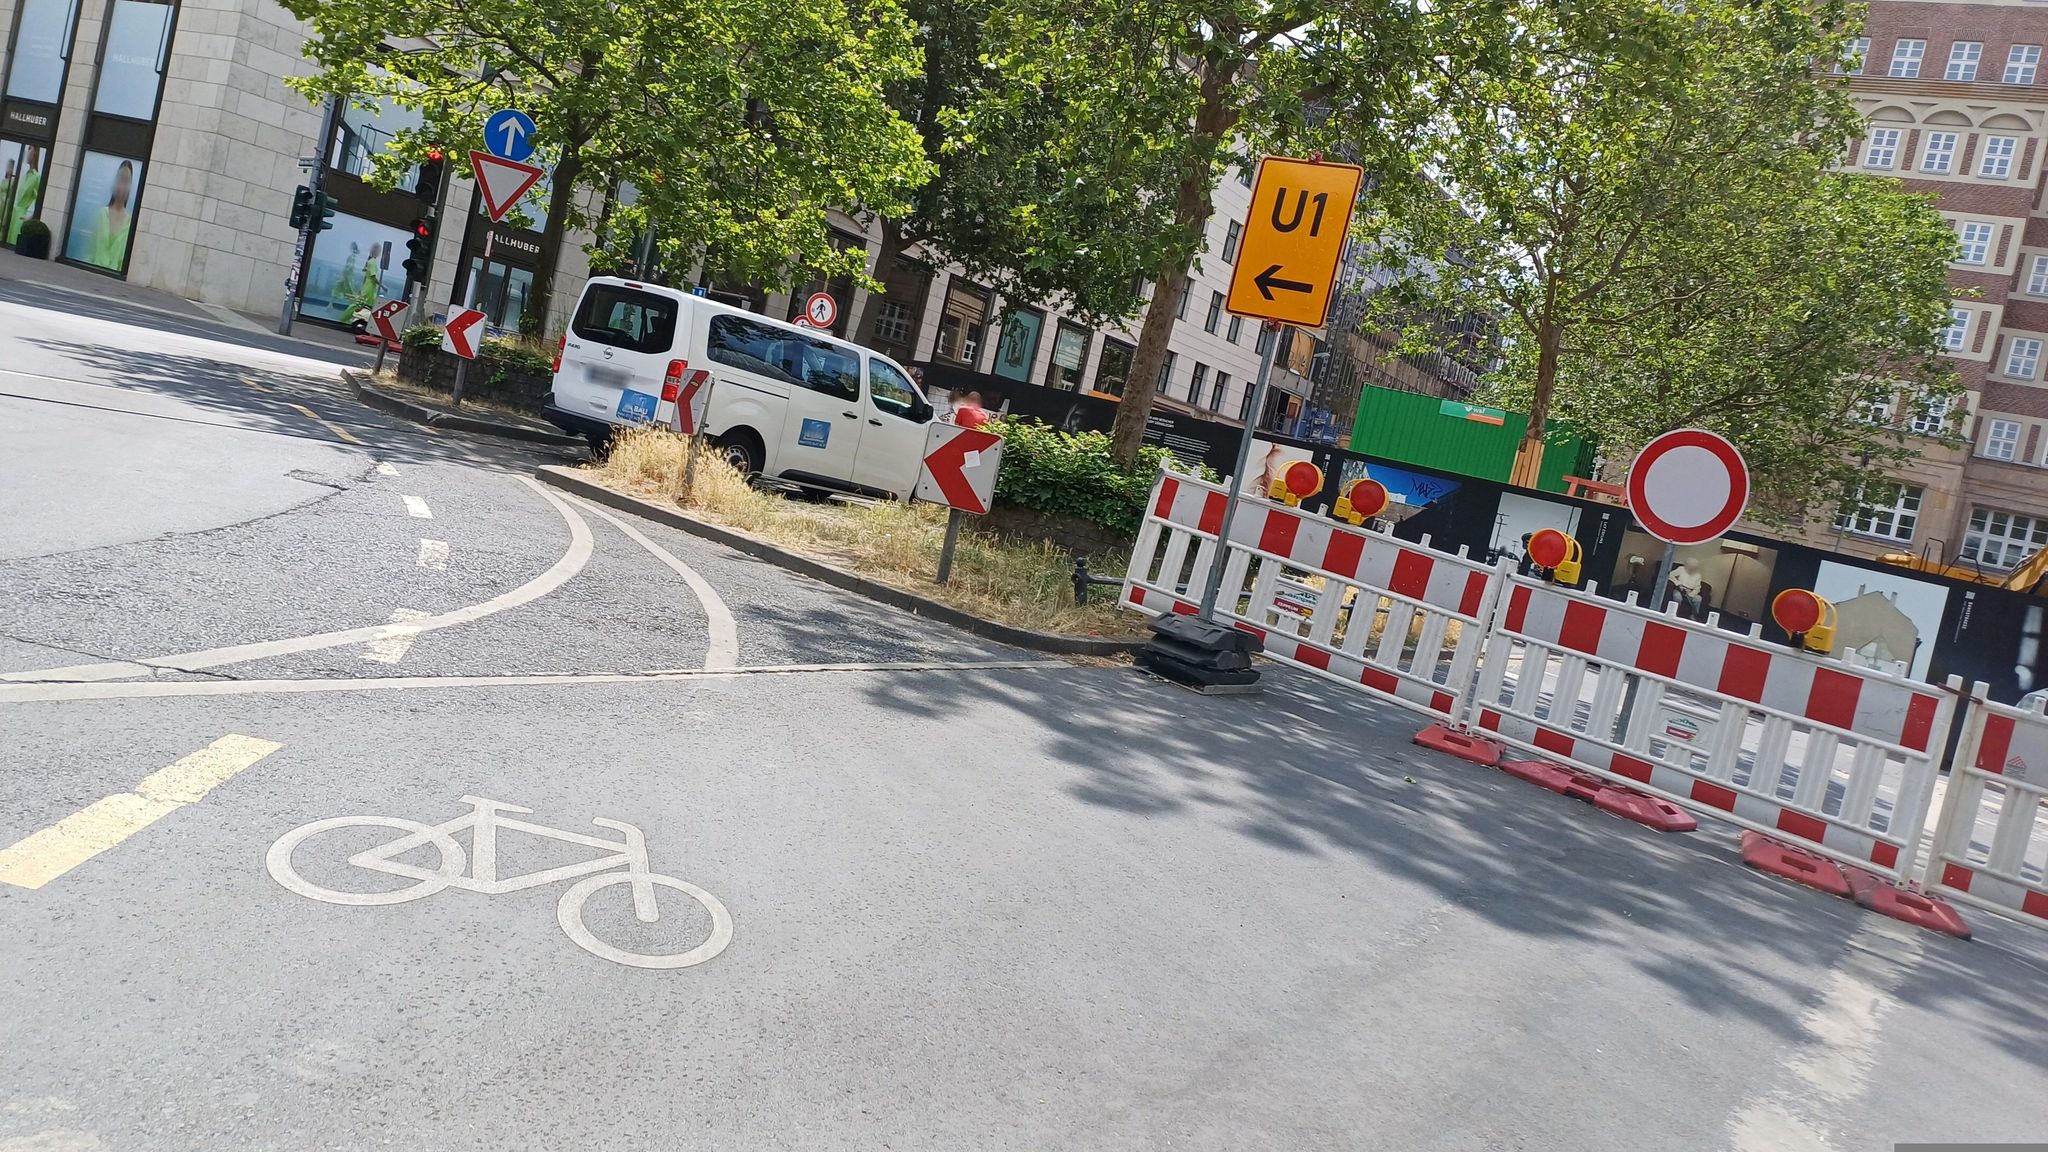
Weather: clear
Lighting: day
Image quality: good
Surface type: cycling surface
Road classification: service
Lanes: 1
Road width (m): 2.5
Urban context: urban centre
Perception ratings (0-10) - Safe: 1.17, Lively: 5.6, Beautiful: 5.92, Boring: 3.03, Depressing: 5.97, Wealthy: 7.69